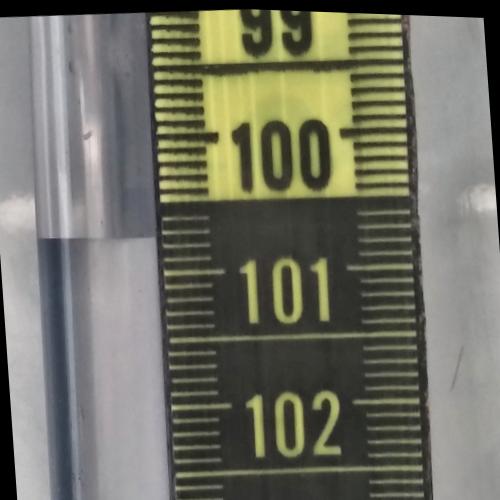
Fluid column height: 100.7 cm